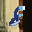
Label: 8